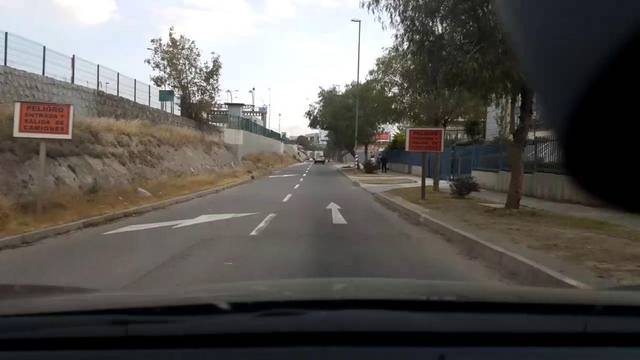
Region: Chile
Coordinates: -33.43, -70.785